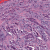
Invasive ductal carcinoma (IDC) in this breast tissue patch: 1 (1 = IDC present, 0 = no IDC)